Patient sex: M
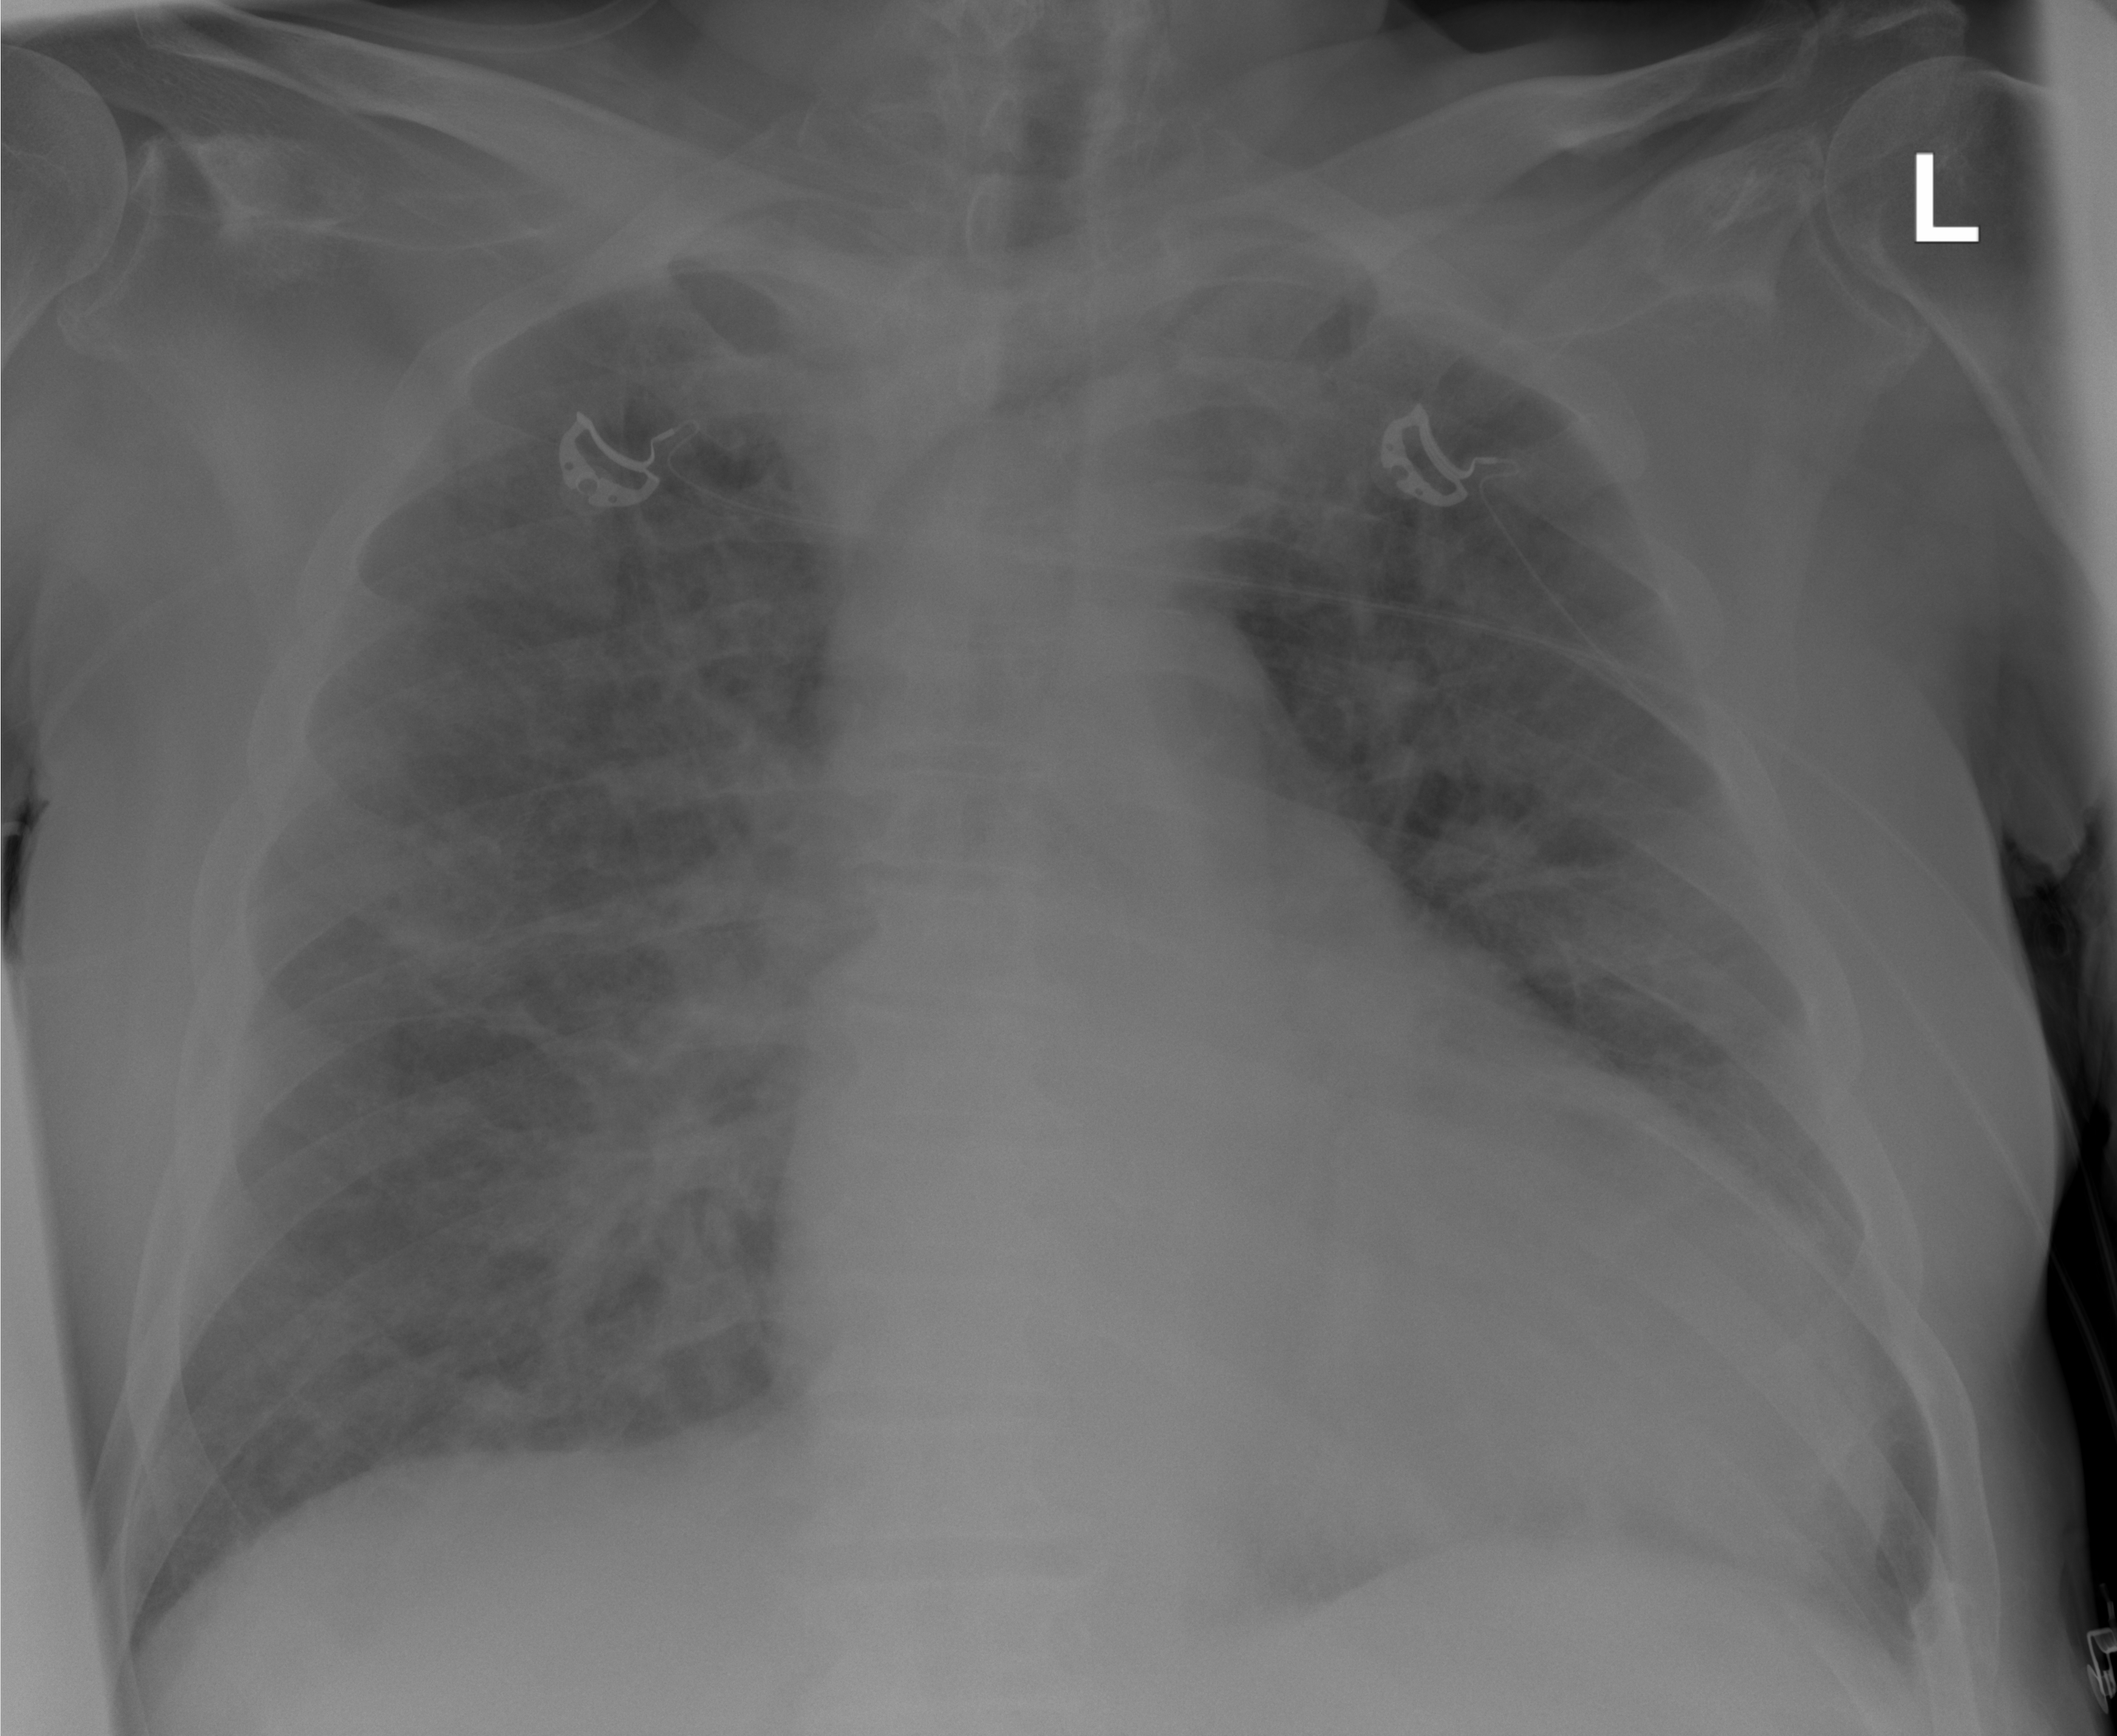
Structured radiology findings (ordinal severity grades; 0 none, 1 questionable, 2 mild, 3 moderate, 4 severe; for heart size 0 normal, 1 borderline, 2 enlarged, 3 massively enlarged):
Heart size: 2
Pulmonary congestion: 3
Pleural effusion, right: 0
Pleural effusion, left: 0
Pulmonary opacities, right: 2
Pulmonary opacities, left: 2
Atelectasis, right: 2
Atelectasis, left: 2